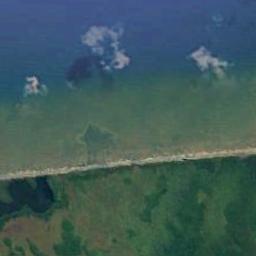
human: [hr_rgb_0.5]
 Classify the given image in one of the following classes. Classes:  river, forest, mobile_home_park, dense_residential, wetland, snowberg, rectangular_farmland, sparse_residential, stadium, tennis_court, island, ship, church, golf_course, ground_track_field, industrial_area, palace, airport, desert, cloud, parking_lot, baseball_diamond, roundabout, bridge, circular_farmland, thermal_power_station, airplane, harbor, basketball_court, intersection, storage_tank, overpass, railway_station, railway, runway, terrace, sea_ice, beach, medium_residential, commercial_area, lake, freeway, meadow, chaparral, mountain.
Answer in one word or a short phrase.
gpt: beach